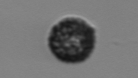
Label: Pseudochattonella_farcimen